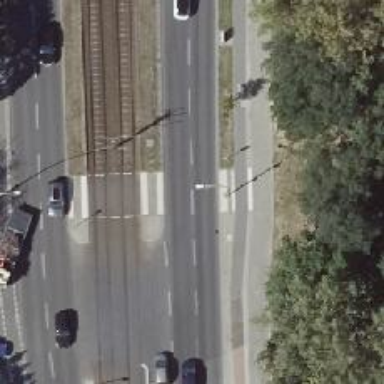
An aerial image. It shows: Secondary road with asphalt surface and lane markings.